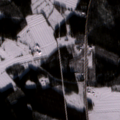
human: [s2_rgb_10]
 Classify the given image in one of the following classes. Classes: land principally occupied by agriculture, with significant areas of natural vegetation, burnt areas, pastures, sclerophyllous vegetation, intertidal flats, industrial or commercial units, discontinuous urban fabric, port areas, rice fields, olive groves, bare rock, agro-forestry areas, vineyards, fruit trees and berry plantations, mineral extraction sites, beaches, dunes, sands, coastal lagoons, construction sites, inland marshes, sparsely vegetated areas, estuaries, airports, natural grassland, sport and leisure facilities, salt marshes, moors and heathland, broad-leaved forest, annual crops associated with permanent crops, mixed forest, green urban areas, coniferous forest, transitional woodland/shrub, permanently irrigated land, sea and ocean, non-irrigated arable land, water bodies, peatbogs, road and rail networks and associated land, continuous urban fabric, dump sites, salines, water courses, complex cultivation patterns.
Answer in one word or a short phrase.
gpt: non-irrigated arable land, coniferous forest, mixed forest